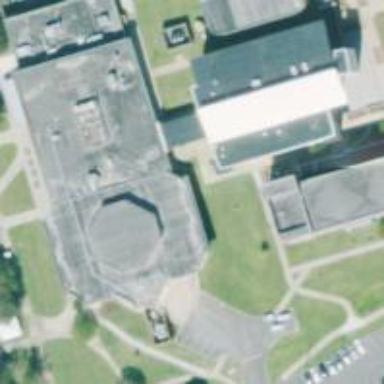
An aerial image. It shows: View of university building.